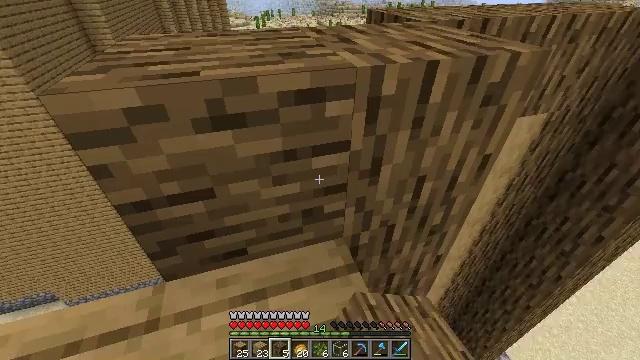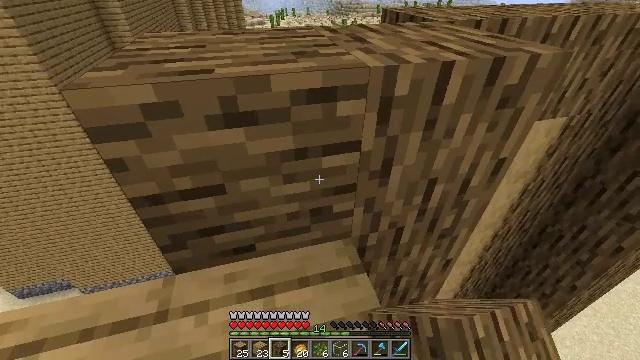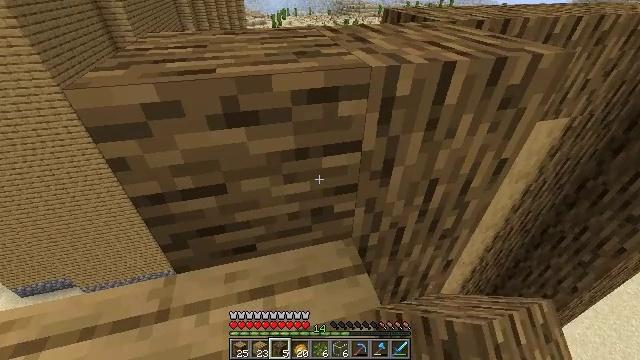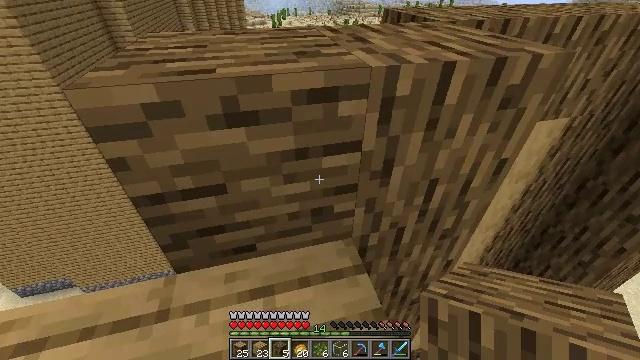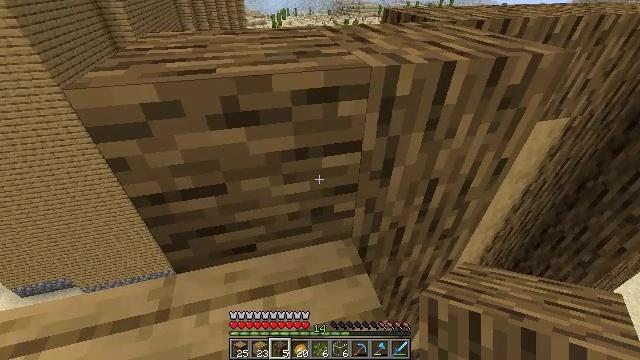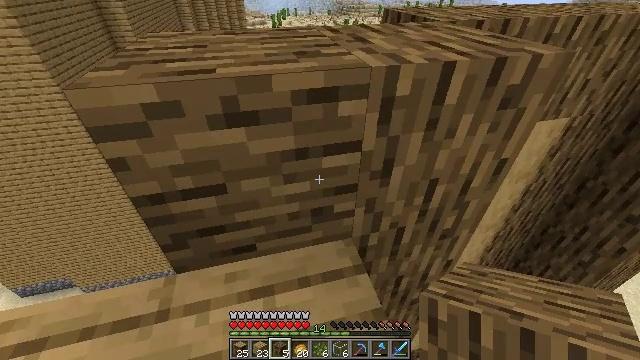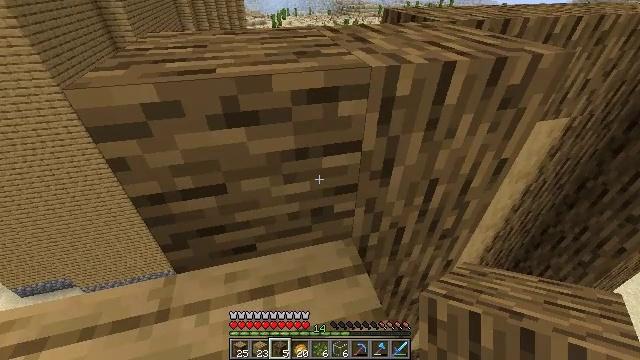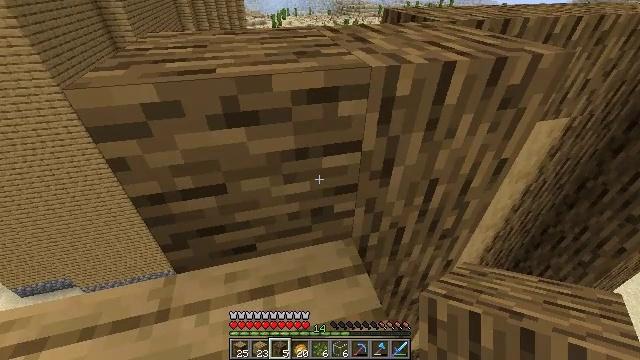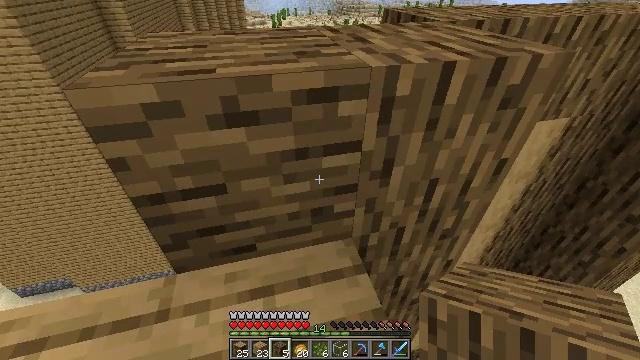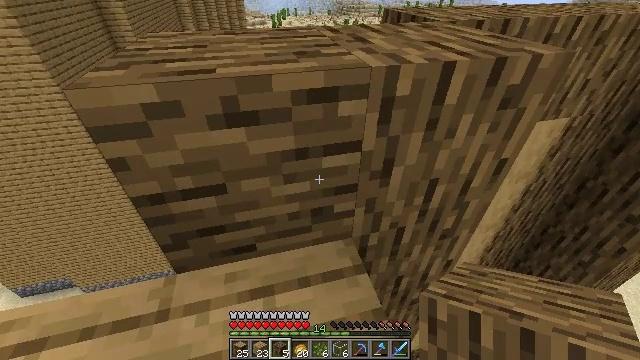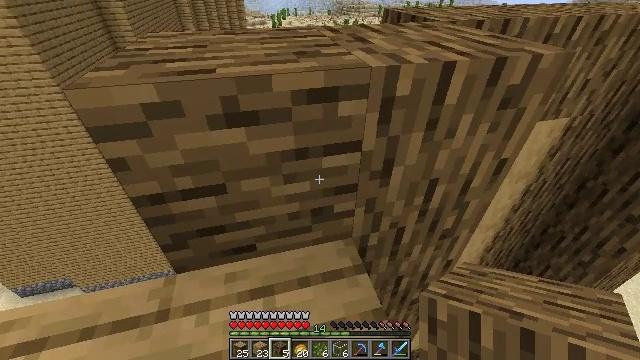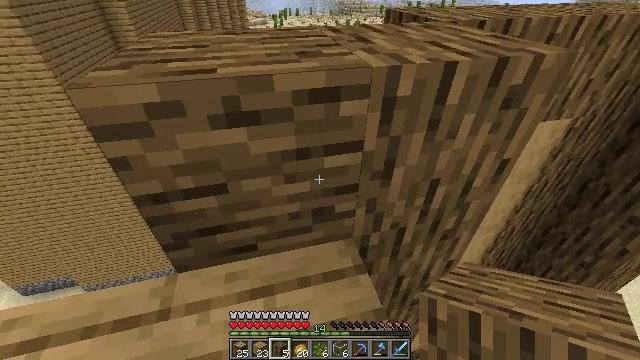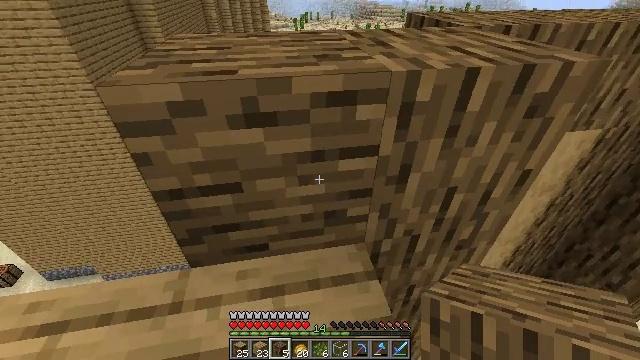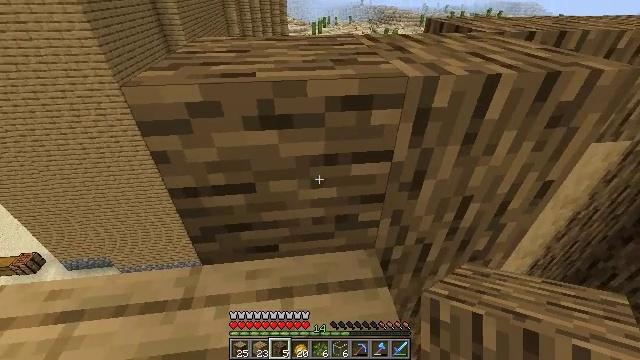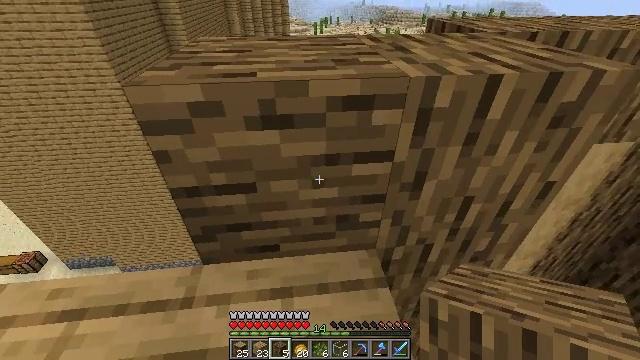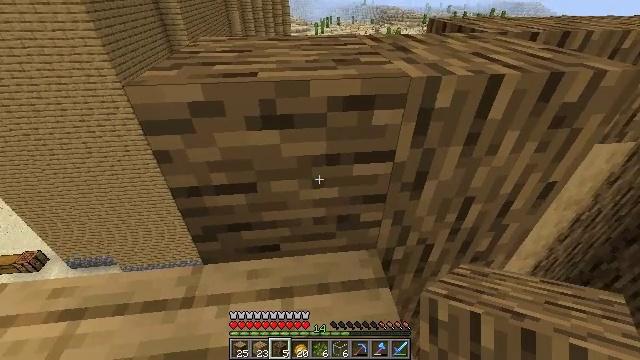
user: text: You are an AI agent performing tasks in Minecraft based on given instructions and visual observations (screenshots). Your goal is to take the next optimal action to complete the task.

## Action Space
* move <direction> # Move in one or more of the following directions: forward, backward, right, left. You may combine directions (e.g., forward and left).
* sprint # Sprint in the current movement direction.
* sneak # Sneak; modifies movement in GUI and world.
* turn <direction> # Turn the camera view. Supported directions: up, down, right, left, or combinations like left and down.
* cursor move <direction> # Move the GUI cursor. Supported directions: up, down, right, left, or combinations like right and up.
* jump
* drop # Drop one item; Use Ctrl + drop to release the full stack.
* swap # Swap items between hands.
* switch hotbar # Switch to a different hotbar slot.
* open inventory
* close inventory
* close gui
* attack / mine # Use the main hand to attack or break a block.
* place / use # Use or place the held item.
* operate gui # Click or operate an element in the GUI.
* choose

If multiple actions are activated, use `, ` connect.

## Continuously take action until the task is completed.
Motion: motion action
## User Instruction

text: Collect oak wood by mining it.
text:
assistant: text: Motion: sneak, turn left
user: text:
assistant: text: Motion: sneak
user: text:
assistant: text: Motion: sneak
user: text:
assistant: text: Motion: sneak
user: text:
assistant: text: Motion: sneak
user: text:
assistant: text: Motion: sneak
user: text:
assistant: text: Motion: sneak
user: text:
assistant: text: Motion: sneak
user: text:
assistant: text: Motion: sneak
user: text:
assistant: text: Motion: sneak
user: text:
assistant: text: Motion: sneak
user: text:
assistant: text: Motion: sneak, turn left
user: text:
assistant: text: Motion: sneak, turn left
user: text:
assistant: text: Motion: sneak
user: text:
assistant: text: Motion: sneak
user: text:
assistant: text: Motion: move forward, sneak
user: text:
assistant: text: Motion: move forward and move left, sneak
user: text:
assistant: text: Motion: move forward and move left, sneak
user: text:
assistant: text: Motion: move forward and move left, sneak, turn right
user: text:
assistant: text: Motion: sneak, turn right
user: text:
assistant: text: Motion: sneak
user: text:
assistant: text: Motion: sneak
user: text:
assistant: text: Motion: sneak
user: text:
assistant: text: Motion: sneak
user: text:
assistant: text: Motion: sneak
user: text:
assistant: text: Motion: sneak
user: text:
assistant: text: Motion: sneak
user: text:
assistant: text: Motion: sneak
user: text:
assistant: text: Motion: sneak
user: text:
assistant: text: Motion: sneak